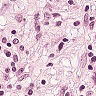
Metastatic tissue present: yes